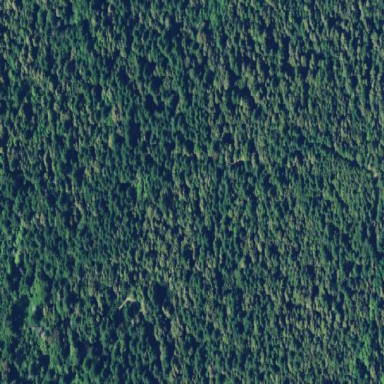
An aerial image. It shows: Forest area.